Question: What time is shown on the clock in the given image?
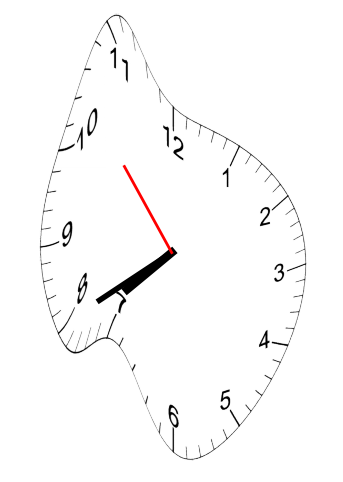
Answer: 07:39:53